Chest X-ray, AP view. Patient: 85 years old, sex M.
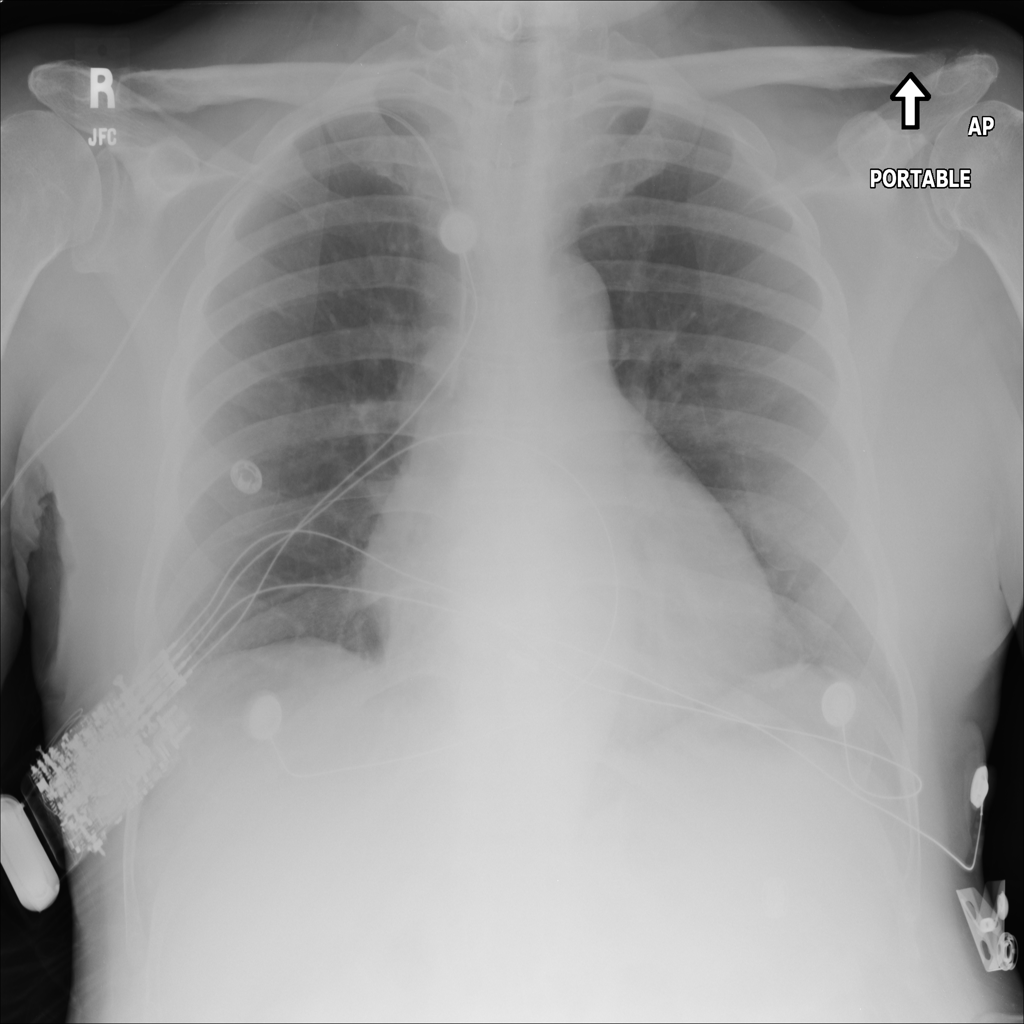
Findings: No Finding